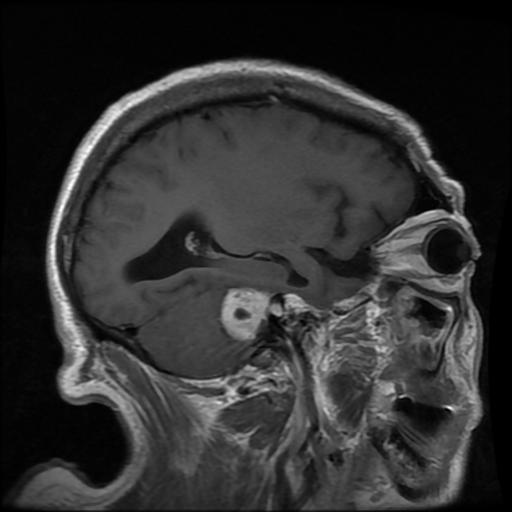
Label: meningioma